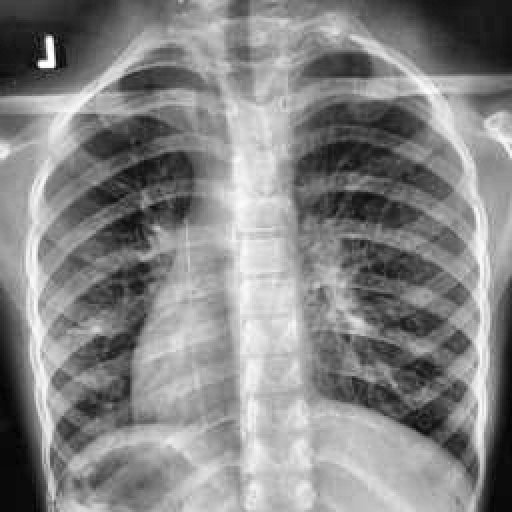
Finding: TUBERCULOSIS